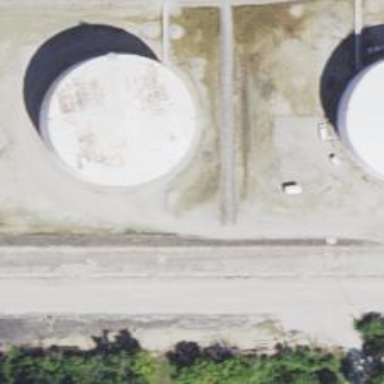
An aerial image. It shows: Storage tank that is man-made.